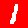
Digit: 1